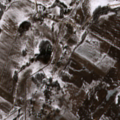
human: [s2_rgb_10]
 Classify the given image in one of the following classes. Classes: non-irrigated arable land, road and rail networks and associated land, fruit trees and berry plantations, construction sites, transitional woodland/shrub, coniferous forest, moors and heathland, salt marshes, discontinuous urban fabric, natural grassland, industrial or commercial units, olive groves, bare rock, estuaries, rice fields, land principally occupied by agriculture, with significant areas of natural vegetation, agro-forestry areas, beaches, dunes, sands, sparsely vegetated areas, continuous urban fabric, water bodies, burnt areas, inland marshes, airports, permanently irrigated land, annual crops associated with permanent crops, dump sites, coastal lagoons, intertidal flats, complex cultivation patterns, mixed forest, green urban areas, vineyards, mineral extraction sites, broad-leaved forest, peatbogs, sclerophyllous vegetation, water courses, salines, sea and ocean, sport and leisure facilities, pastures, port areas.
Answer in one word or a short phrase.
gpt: non-irrigated arable land, pastures, complex cultivation patterns, mixed forest